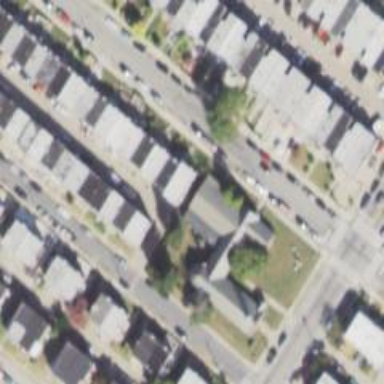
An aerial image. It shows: Alleyway designated as service road.